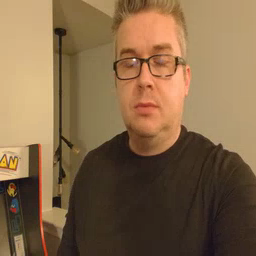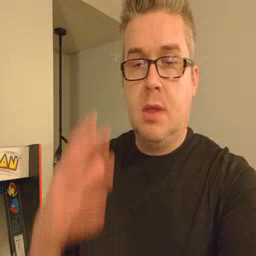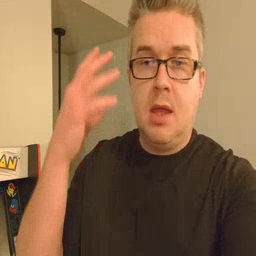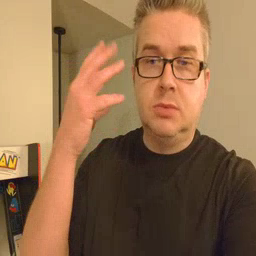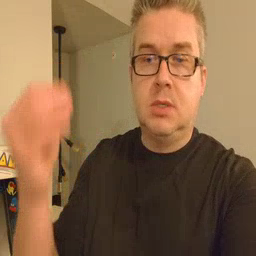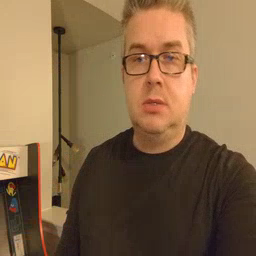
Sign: outside